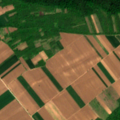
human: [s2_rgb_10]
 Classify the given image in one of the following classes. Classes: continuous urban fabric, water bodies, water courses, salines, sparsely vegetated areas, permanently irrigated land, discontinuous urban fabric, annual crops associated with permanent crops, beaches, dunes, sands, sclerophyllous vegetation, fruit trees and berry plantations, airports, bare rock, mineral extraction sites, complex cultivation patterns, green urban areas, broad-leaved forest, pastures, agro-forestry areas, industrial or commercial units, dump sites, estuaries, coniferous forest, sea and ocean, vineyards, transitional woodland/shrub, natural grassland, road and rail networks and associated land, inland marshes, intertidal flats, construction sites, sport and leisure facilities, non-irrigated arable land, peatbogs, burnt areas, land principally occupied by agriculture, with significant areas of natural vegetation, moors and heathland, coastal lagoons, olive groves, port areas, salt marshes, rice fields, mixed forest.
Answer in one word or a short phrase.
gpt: non-irrigated arable land, land principally occupied by agriculture, with significant areas of natural vegetation, broad-leaved forest